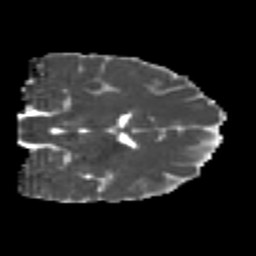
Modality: MD
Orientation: coronal
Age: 26
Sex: male
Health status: healthy
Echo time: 0.074 s